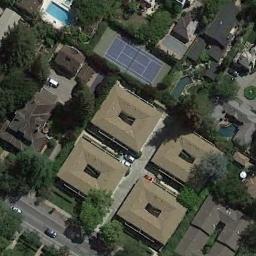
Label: tennis_court